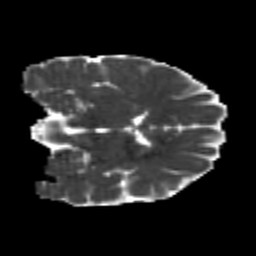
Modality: MD
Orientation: coronal
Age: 21
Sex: male
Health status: healthy
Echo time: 0.074 s